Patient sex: M
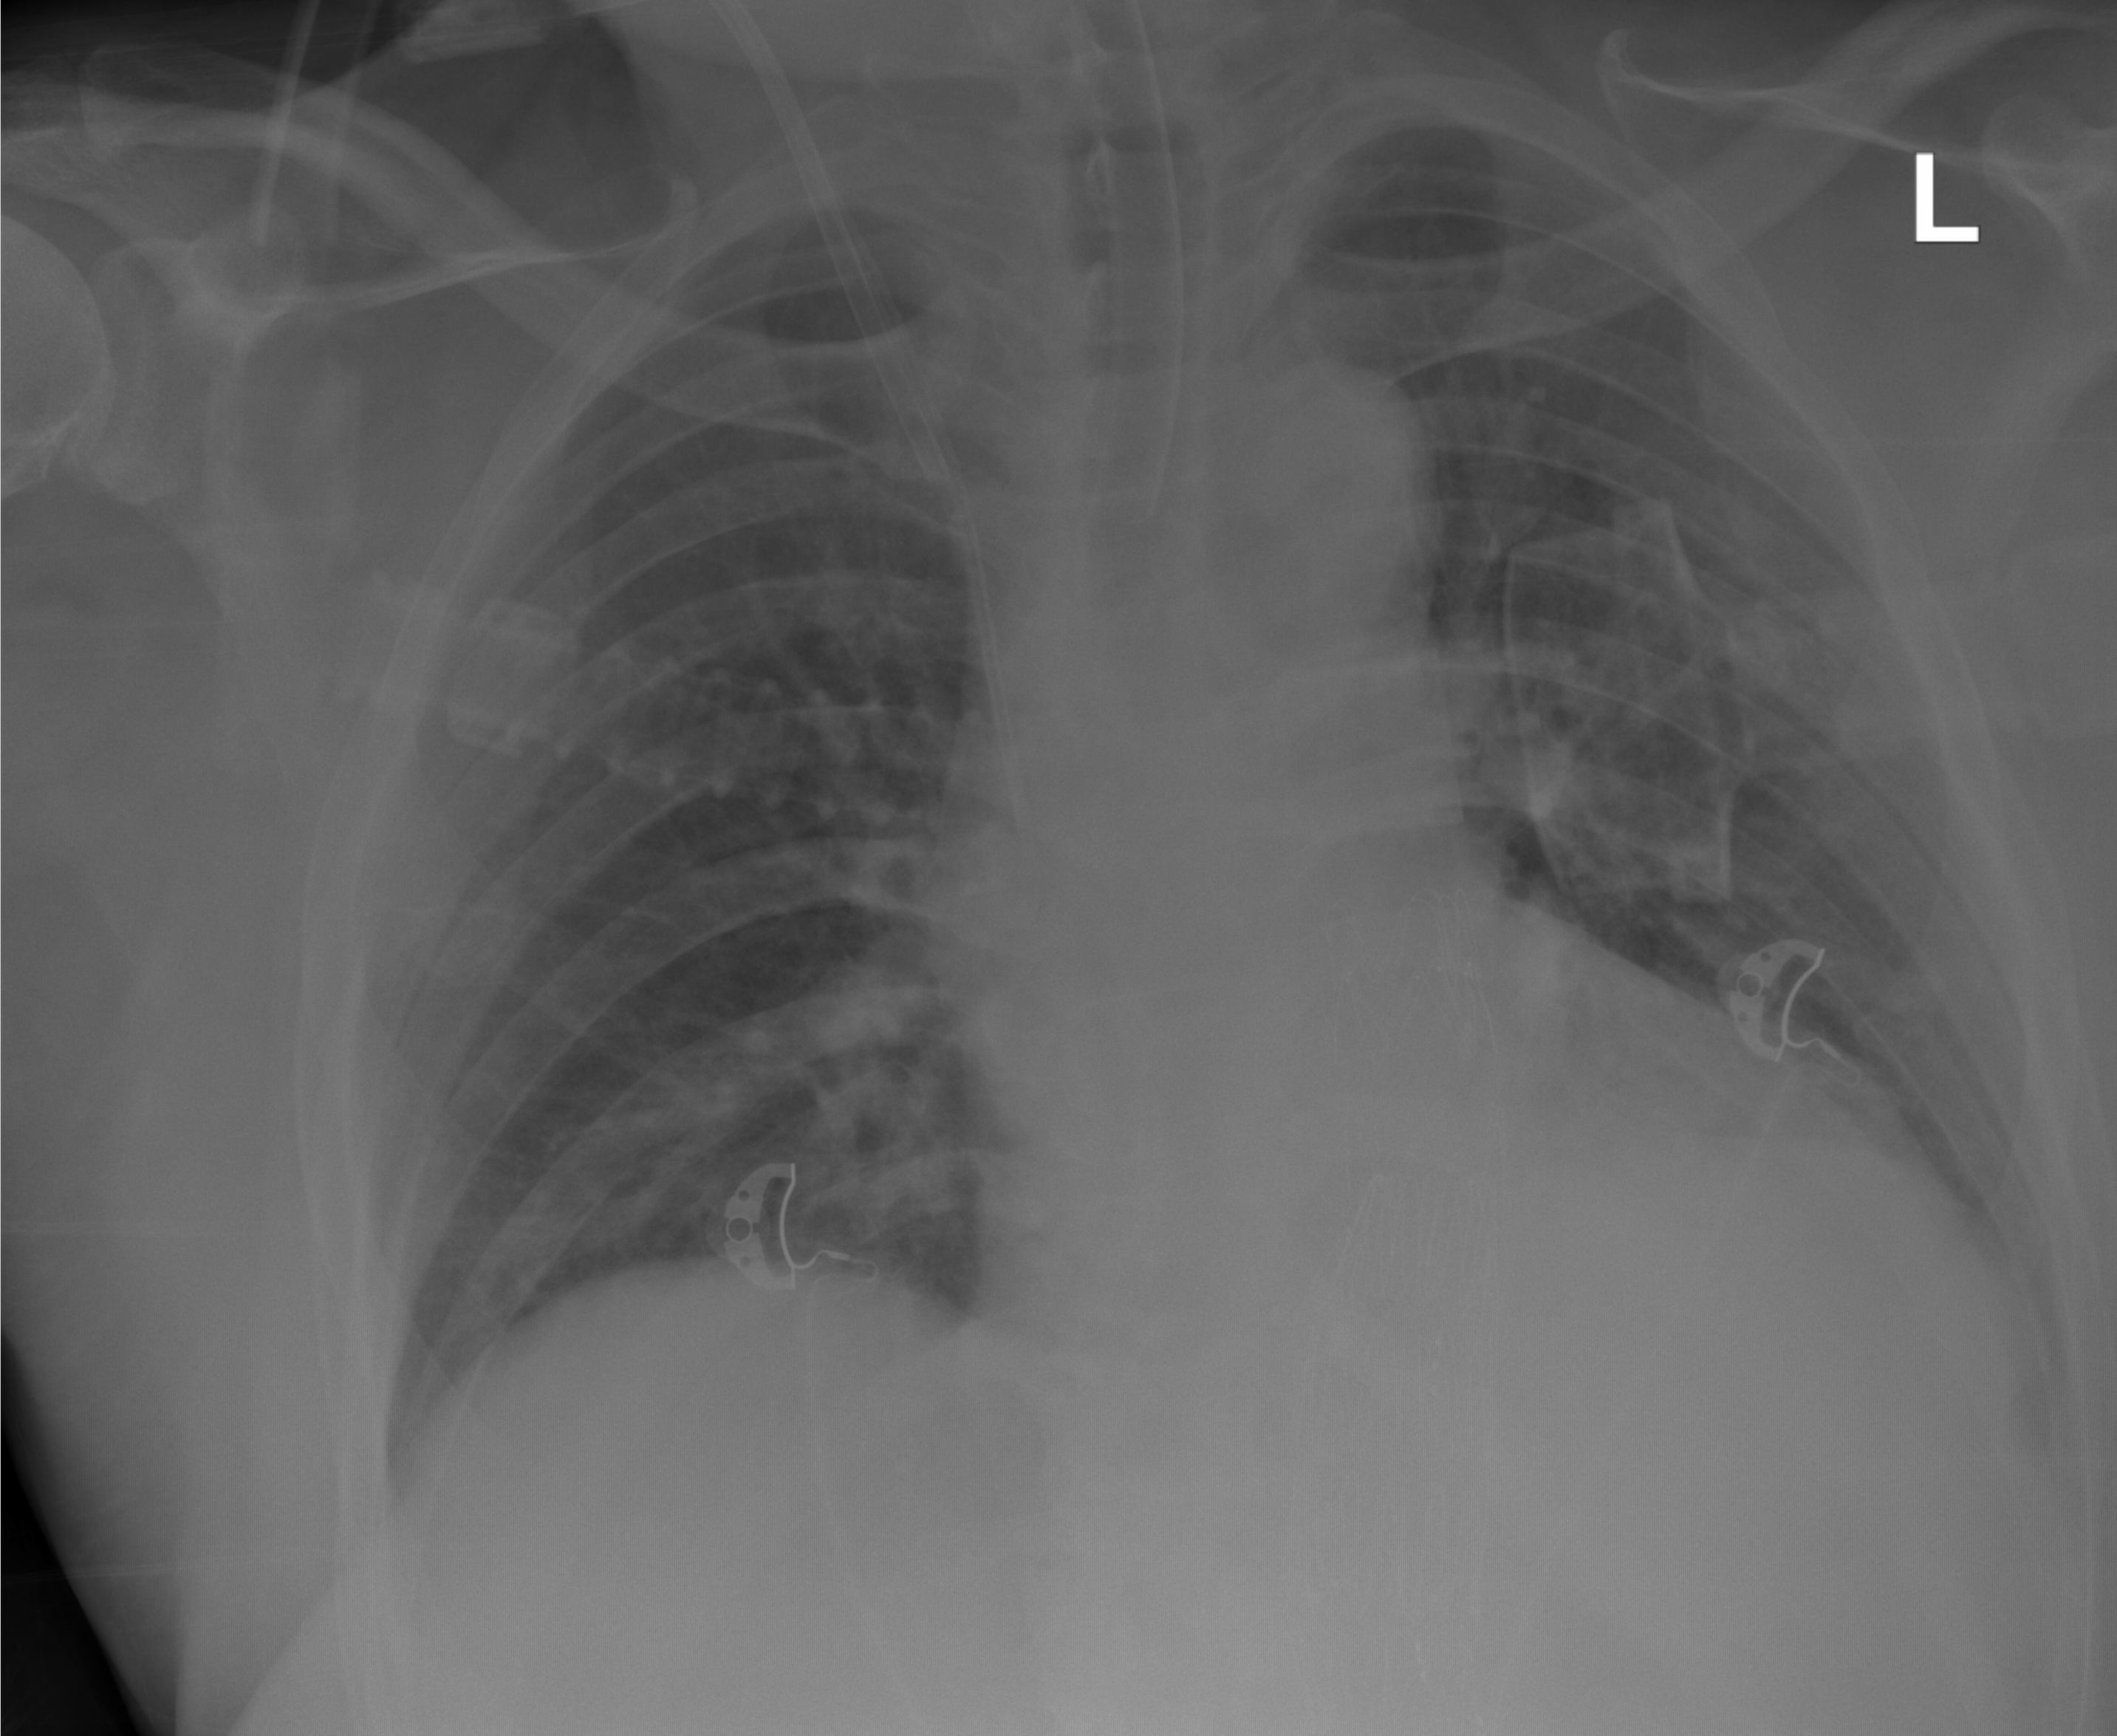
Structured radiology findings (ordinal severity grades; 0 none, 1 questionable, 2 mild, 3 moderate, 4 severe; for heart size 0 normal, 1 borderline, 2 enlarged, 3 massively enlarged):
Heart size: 2
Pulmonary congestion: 2
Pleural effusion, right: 0
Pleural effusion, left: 2
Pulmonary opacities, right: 0
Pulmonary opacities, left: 0
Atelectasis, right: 0
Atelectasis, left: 0